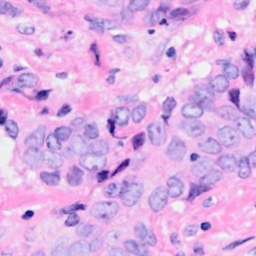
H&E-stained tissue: Breast